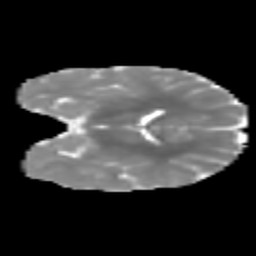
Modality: MD
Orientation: coronal
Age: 7
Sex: female
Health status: healthy